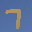
Label: 7